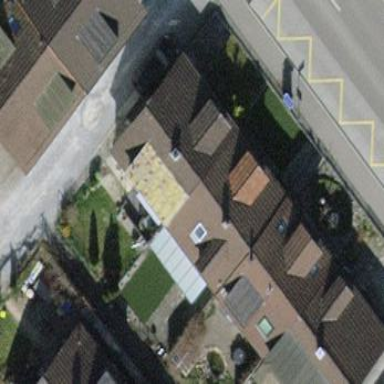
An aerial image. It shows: Terrace building.